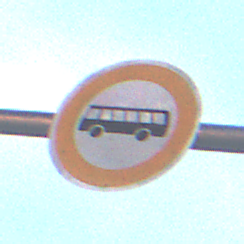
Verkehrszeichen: VerbotKraftomnibusse
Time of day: SunriseSunset
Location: Outdoor (Beach)
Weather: PartlyCloudy
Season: NotSpecified
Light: Natural